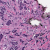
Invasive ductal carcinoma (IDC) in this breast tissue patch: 1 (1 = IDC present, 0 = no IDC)